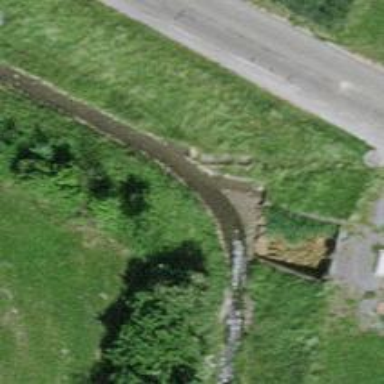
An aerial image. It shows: Ditch in the surroundings.